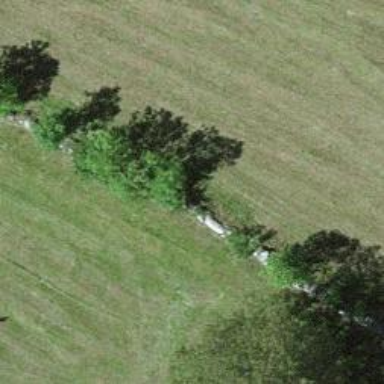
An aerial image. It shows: Dry stone wall barrier.